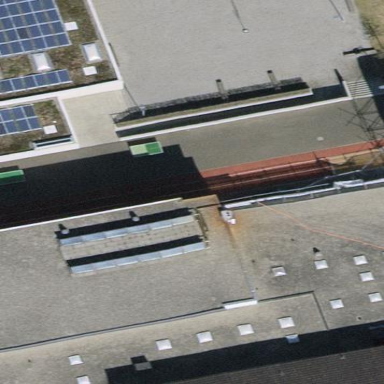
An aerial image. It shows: School building.